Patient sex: F
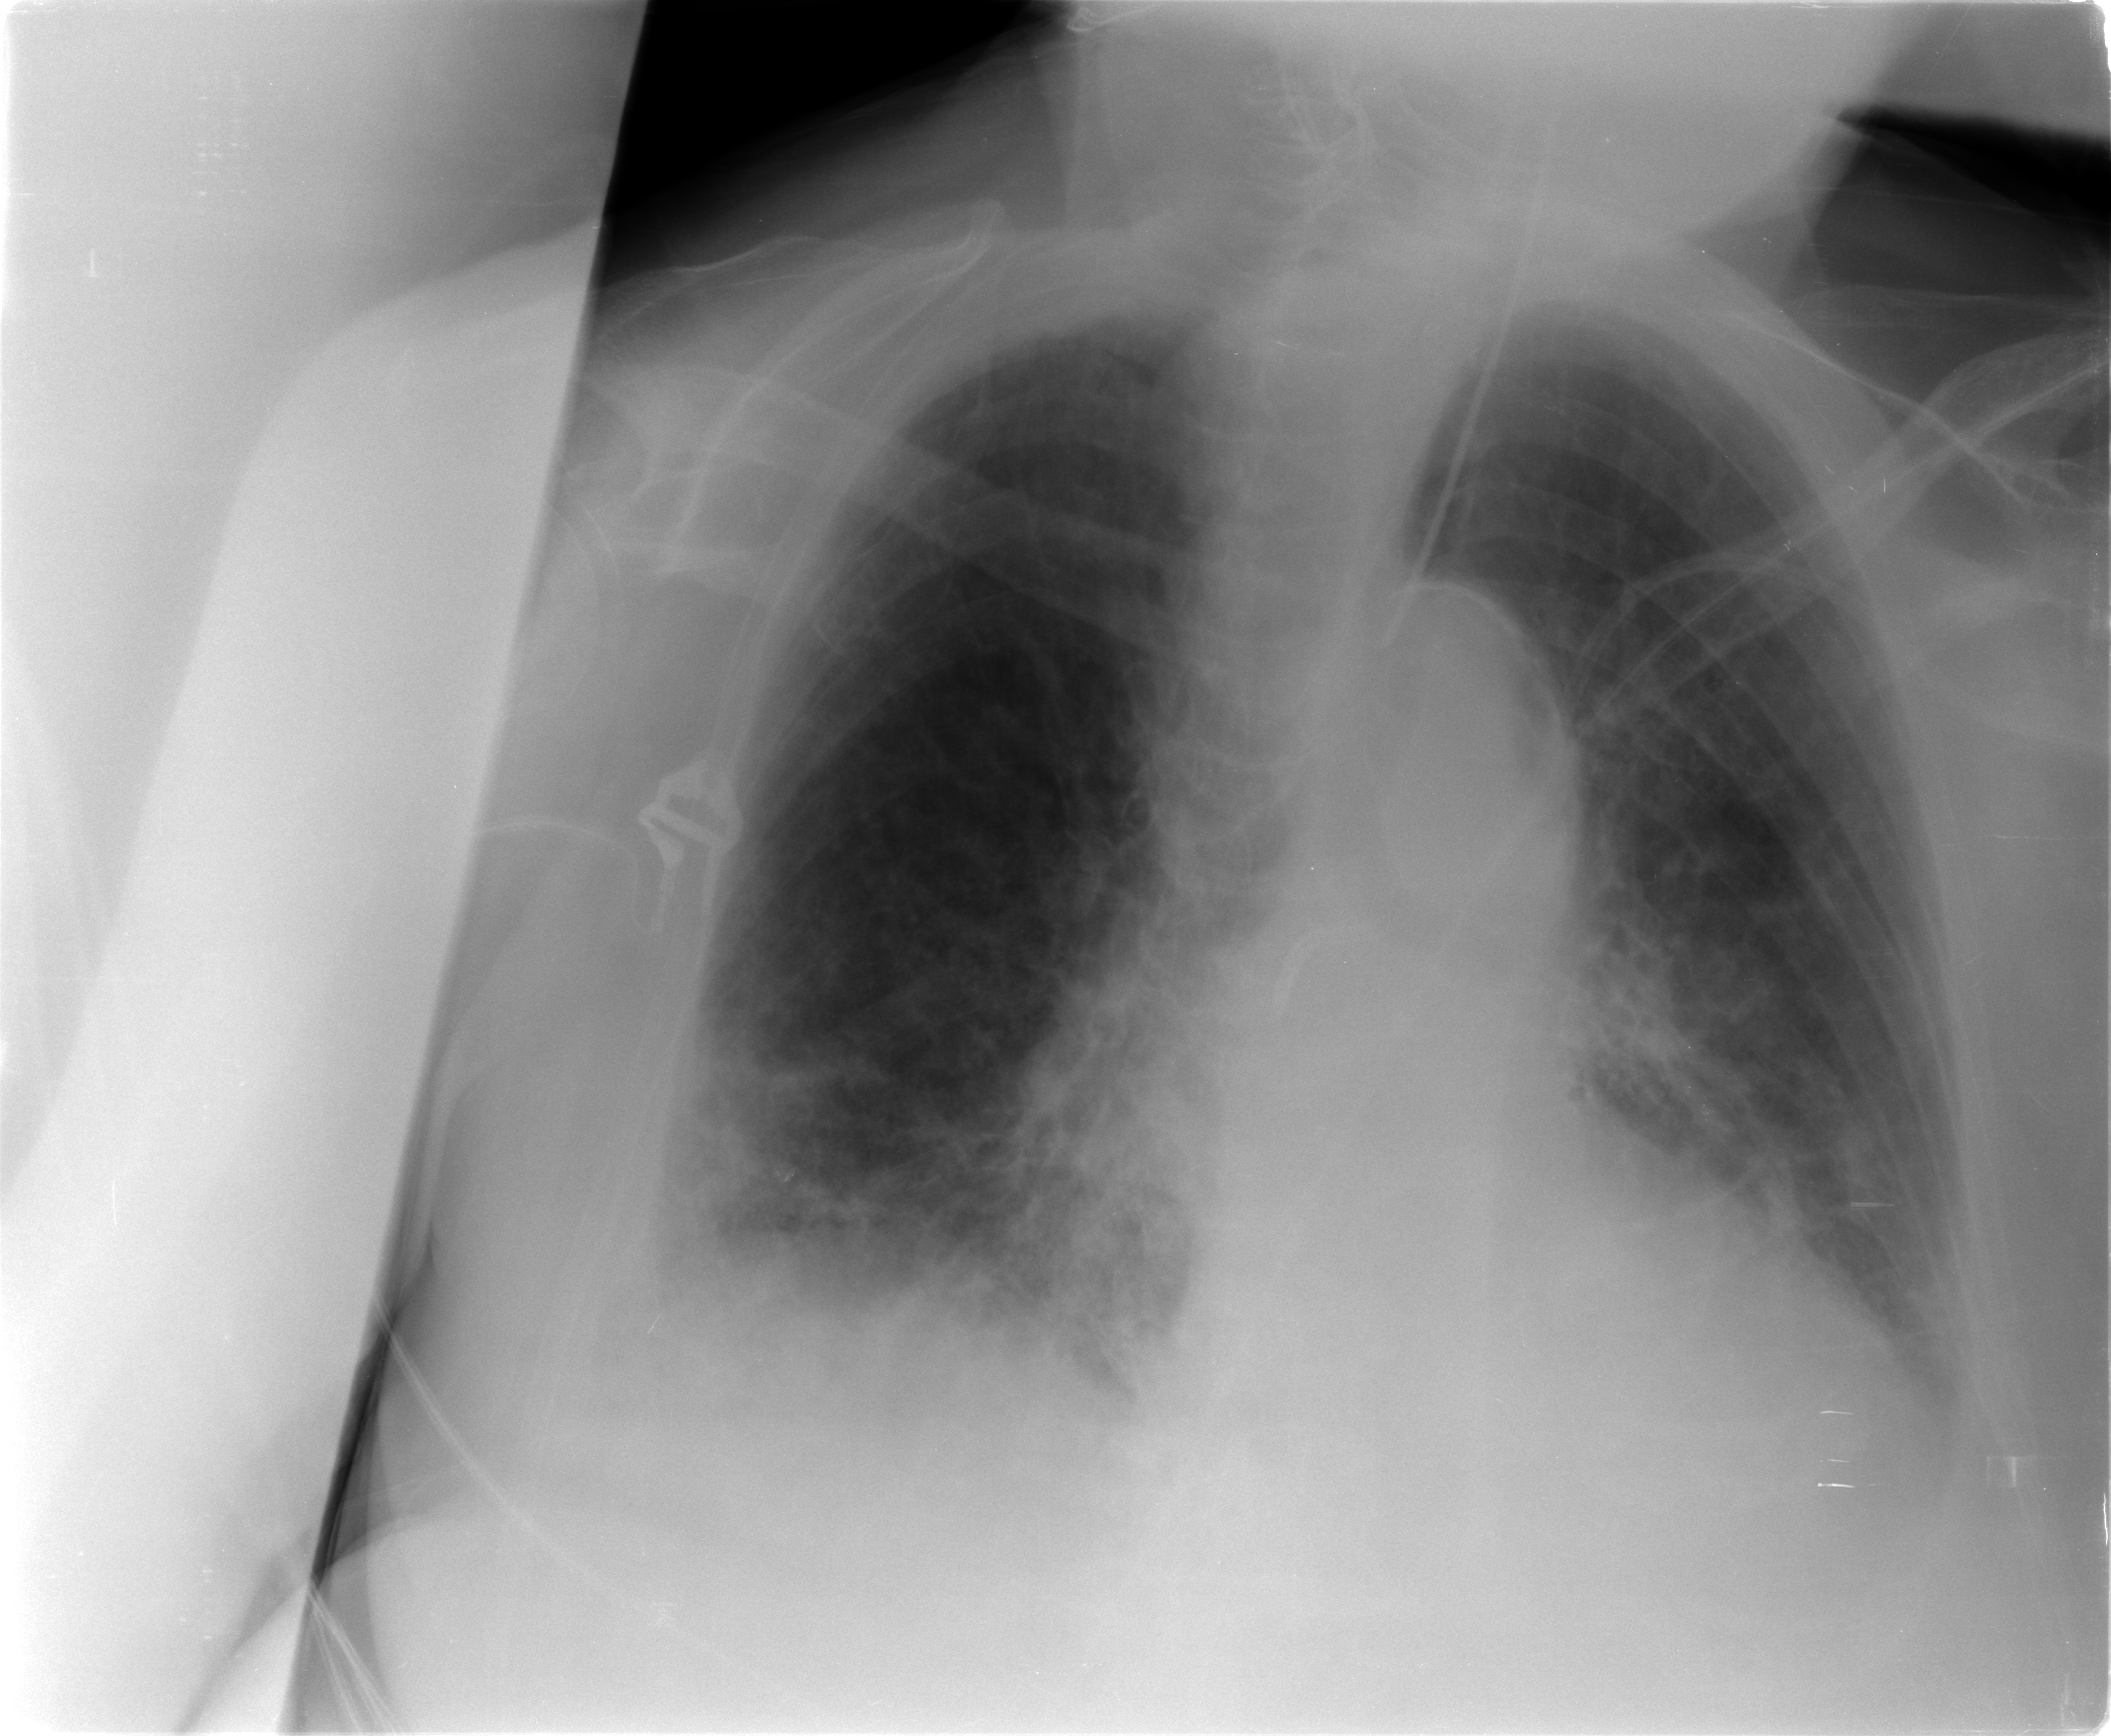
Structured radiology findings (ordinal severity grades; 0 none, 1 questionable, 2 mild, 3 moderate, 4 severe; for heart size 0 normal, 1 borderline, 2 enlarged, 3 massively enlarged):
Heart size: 2
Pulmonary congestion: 0
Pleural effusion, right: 1
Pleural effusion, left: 1
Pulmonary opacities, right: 0
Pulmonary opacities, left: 0
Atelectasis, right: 2
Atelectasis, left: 2